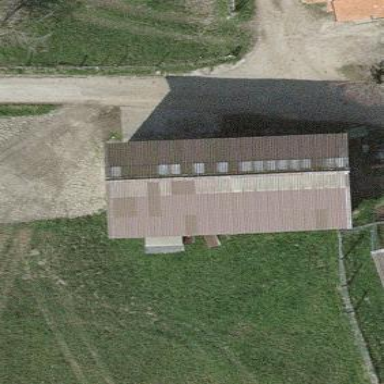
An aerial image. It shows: Shed building.